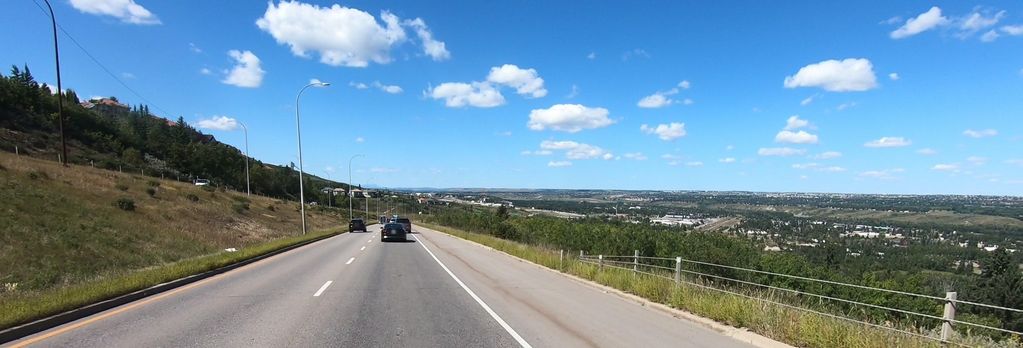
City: calgary